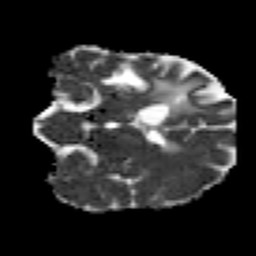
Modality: MD
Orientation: coronal
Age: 46
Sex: male
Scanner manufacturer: siemens
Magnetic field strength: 3 T
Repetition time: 7.3 s
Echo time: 0.087 s